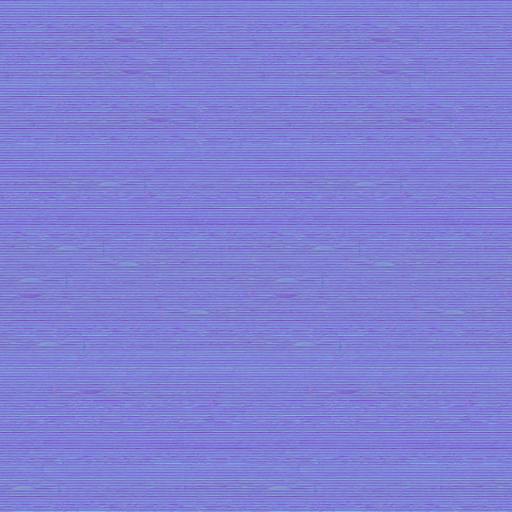
planks terrace wood